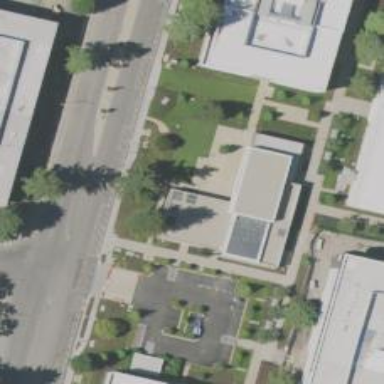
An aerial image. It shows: Office building.